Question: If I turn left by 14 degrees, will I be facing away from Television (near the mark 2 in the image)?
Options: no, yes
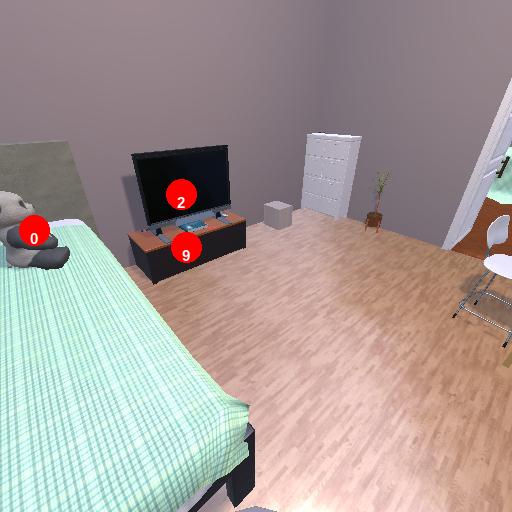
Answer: no